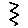
Label: zigzag